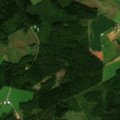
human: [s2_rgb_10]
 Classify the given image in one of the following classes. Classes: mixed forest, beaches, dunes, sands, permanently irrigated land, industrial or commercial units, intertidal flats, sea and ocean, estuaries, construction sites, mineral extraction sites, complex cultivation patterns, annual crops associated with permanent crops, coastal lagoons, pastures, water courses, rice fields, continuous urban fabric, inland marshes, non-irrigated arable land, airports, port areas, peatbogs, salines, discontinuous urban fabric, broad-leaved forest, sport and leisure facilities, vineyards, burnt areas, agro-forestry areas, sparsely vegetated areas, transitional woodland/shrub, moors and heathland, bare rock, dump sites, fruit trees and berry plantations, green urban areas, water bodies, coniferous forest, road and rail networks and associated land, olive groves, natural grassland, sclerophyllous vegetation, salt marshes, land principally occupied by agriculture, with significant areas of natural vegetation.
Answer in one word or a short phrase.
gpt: non-irrigated arable land, mixed forest